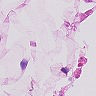
Metastatic tissue present: no